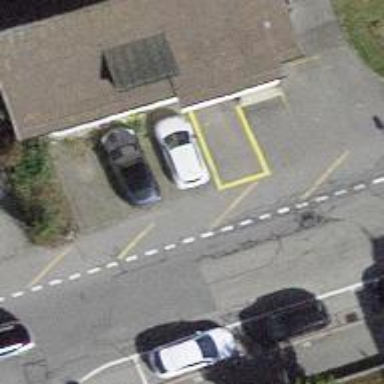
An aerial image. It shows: Car-sharing service available at this location.